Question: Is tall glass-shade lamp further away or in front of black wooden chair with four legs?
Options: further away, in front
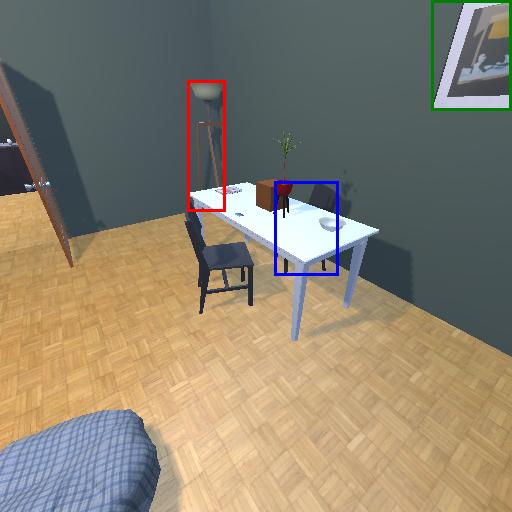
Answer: further away